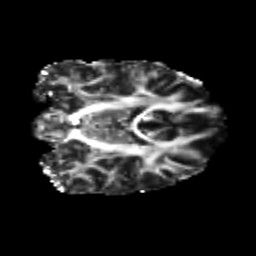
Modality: FA
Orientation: coronal
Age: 19
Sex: female
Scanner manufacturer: siemens
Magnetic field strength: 3 T
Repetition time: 3.5 s
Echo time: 0.104 s